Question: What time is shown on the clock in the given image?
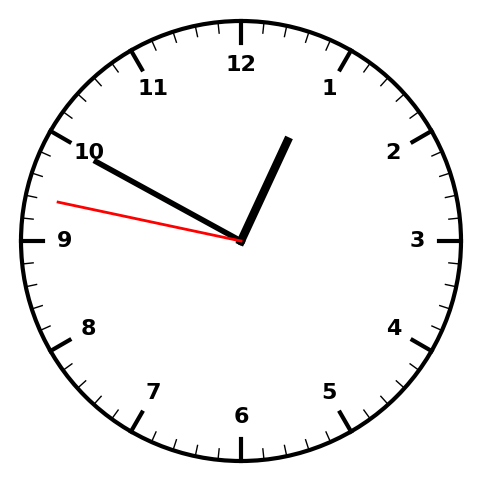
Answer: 12:49:47